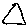
Label: triangle